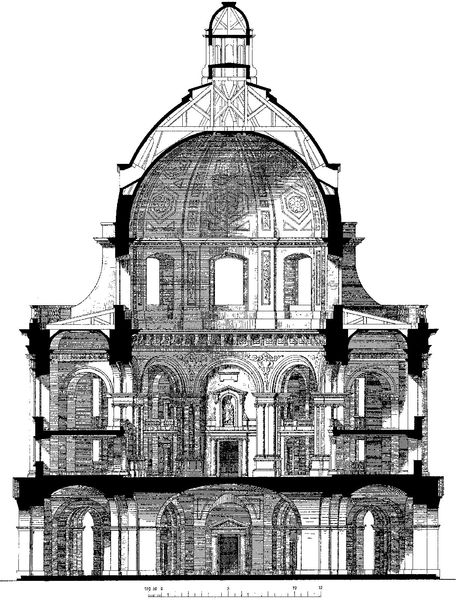
Titel: Radcliffe Camera (Bibliothek) in Oxford
Künstler: James Gibbs
Standort: Oxford, Radcliffe Camera (EU - GB)
Schlagwörter: weiß, fenster, grau, laterne, pfeiler, schwarz, säule, säulen, zeichnung, hochformat, architektur, kirche, rund, turm, bogen, kuppel, balken, innenansicht, bögen, gewölbe, dom, schnitt, stich, schwarzweiß, entwurf, portal, etagen, plan, einsicht, stockwerke, querschnitt, bau, massstab, petersdom, masstab, querschinitt, hochschintt